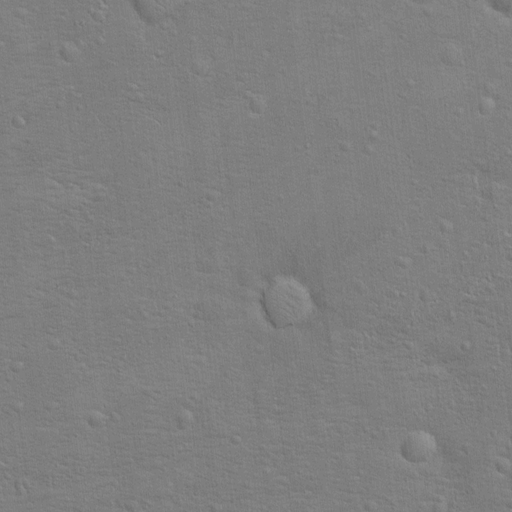
Classes present: Background